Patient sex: M
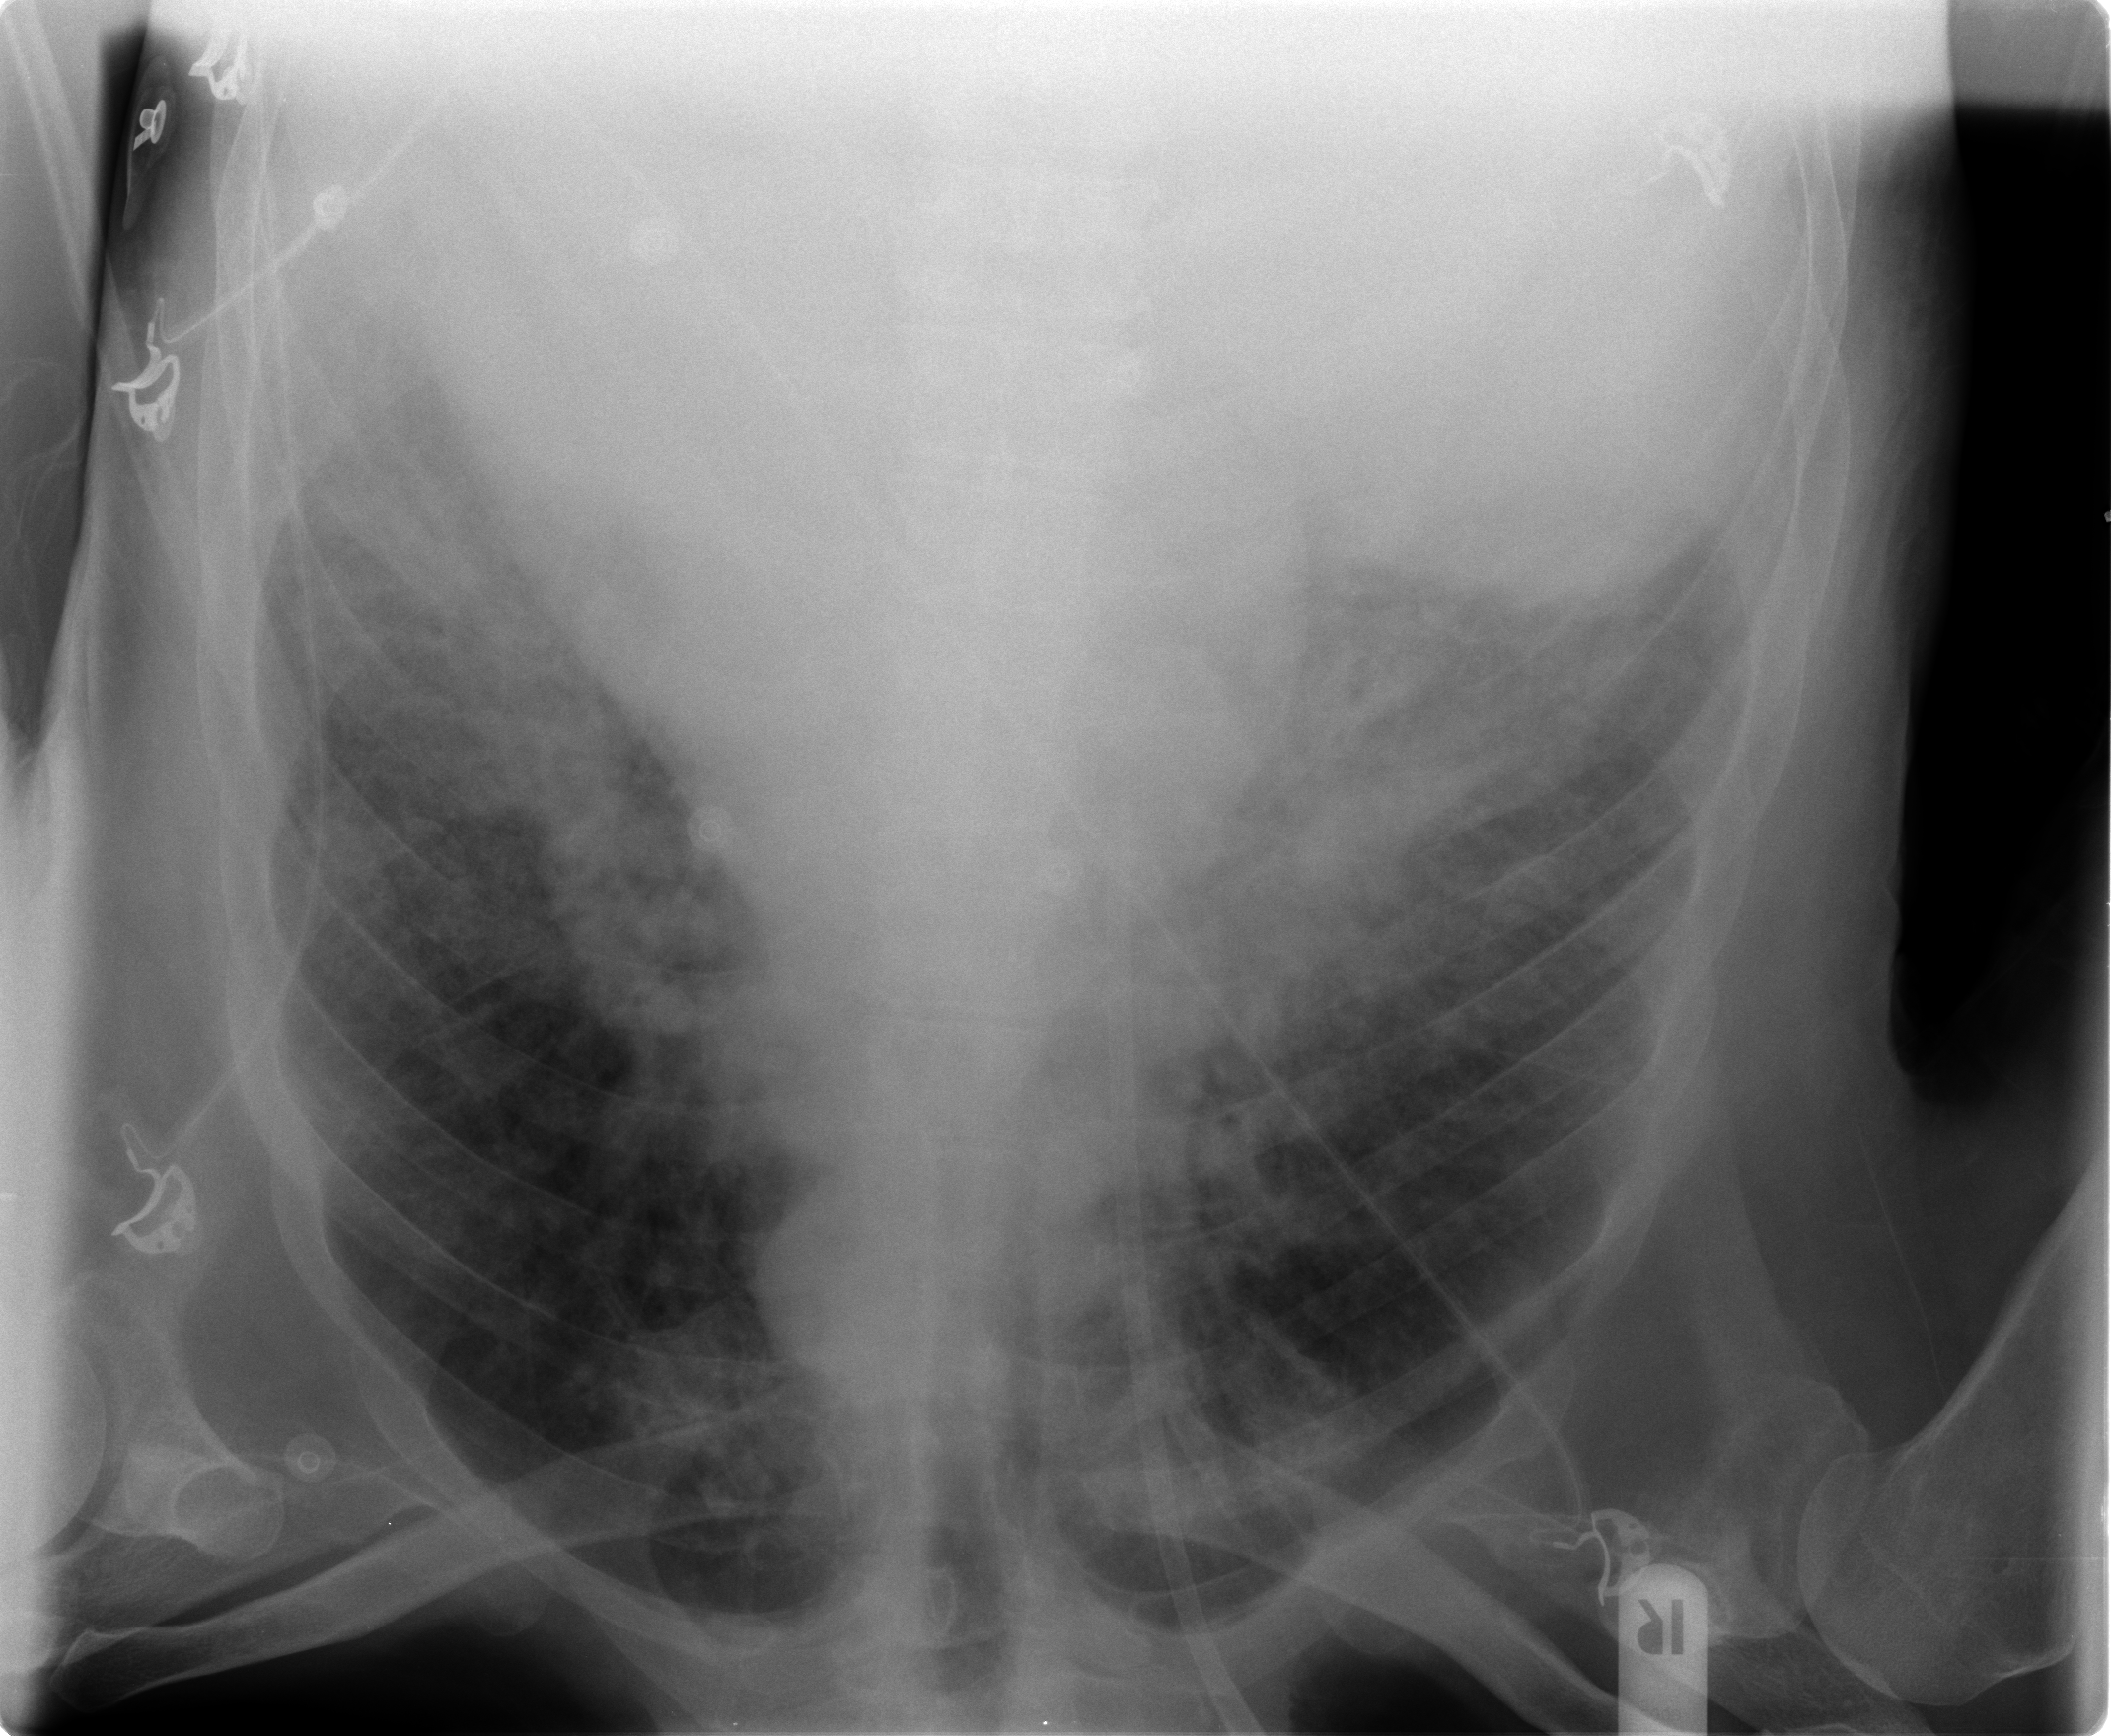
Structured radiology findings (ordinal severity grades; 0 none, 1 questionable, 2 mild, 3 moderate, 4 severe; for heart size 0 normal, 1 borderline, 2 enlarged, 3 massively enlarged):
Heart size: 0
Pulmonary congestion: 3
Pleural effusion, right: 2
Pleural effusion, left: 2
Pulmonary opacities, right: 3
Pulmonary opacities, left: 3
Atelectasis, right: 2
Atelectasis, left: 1